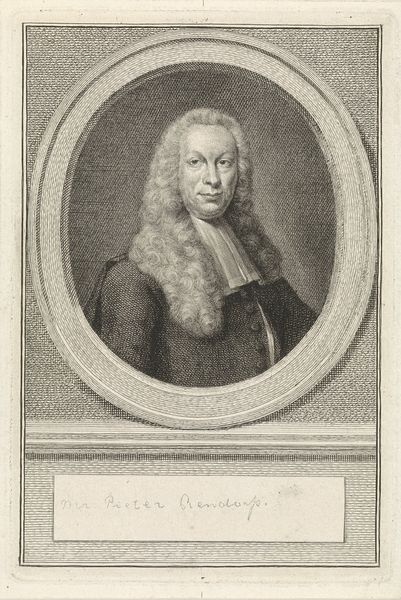
Titel: Portret van Pieter Rendorp
Künstler: Jacob Houbraken
Standort: Amsterdam
Institution: Rijksmuseum
Schlagwörter: white, black, collar, face, gray, grey, hair, lace, nose, old, portrait, robe, print, man, head, eyes, male, drawing, black and white, frame, oval, coat, elderly, mouth, buttons, cravat, curls, jacket, art, signature, engraving, circle, gentleman, forehead, round, border, text, self, wig, middle age, peter, handwriting, scripture, judge, white black, pieter, collae, 미국인, 정치인, 과학자